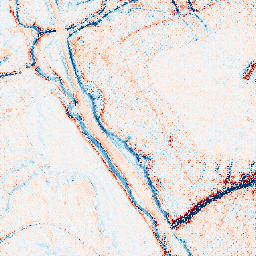
Category: edge_preserving
Decomposition family: bilateral
Decomposition parameters: d: 15
sigma_color: 25
sigma_space: 150
Upsampling method: regularized
Upsampling parameters: scale: 2
lambda_reg: 0.1
Upsampling scale: 2